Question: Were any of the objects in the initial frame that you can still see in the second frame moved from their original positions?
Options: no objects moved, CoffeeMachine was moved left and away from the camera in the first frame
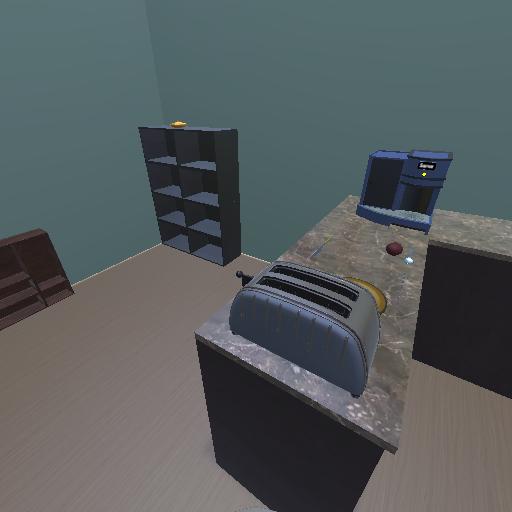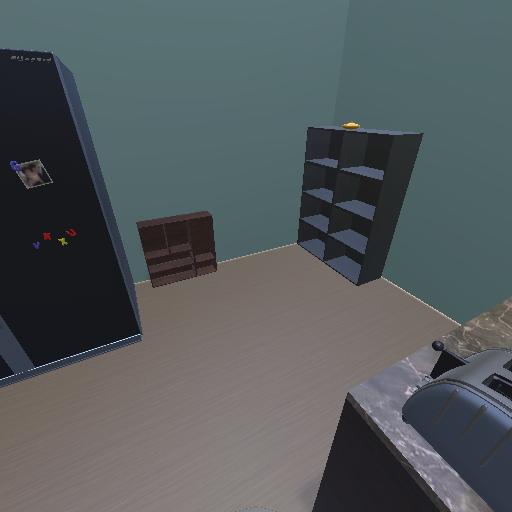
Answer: no objects moved